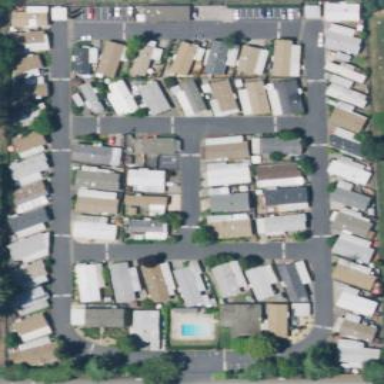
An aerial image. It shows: This image shows residential area designated as trailer park.